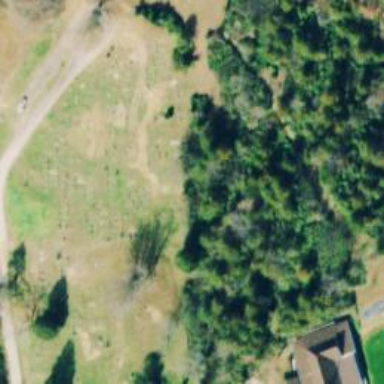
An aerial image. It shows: Graveyard.